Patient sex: M
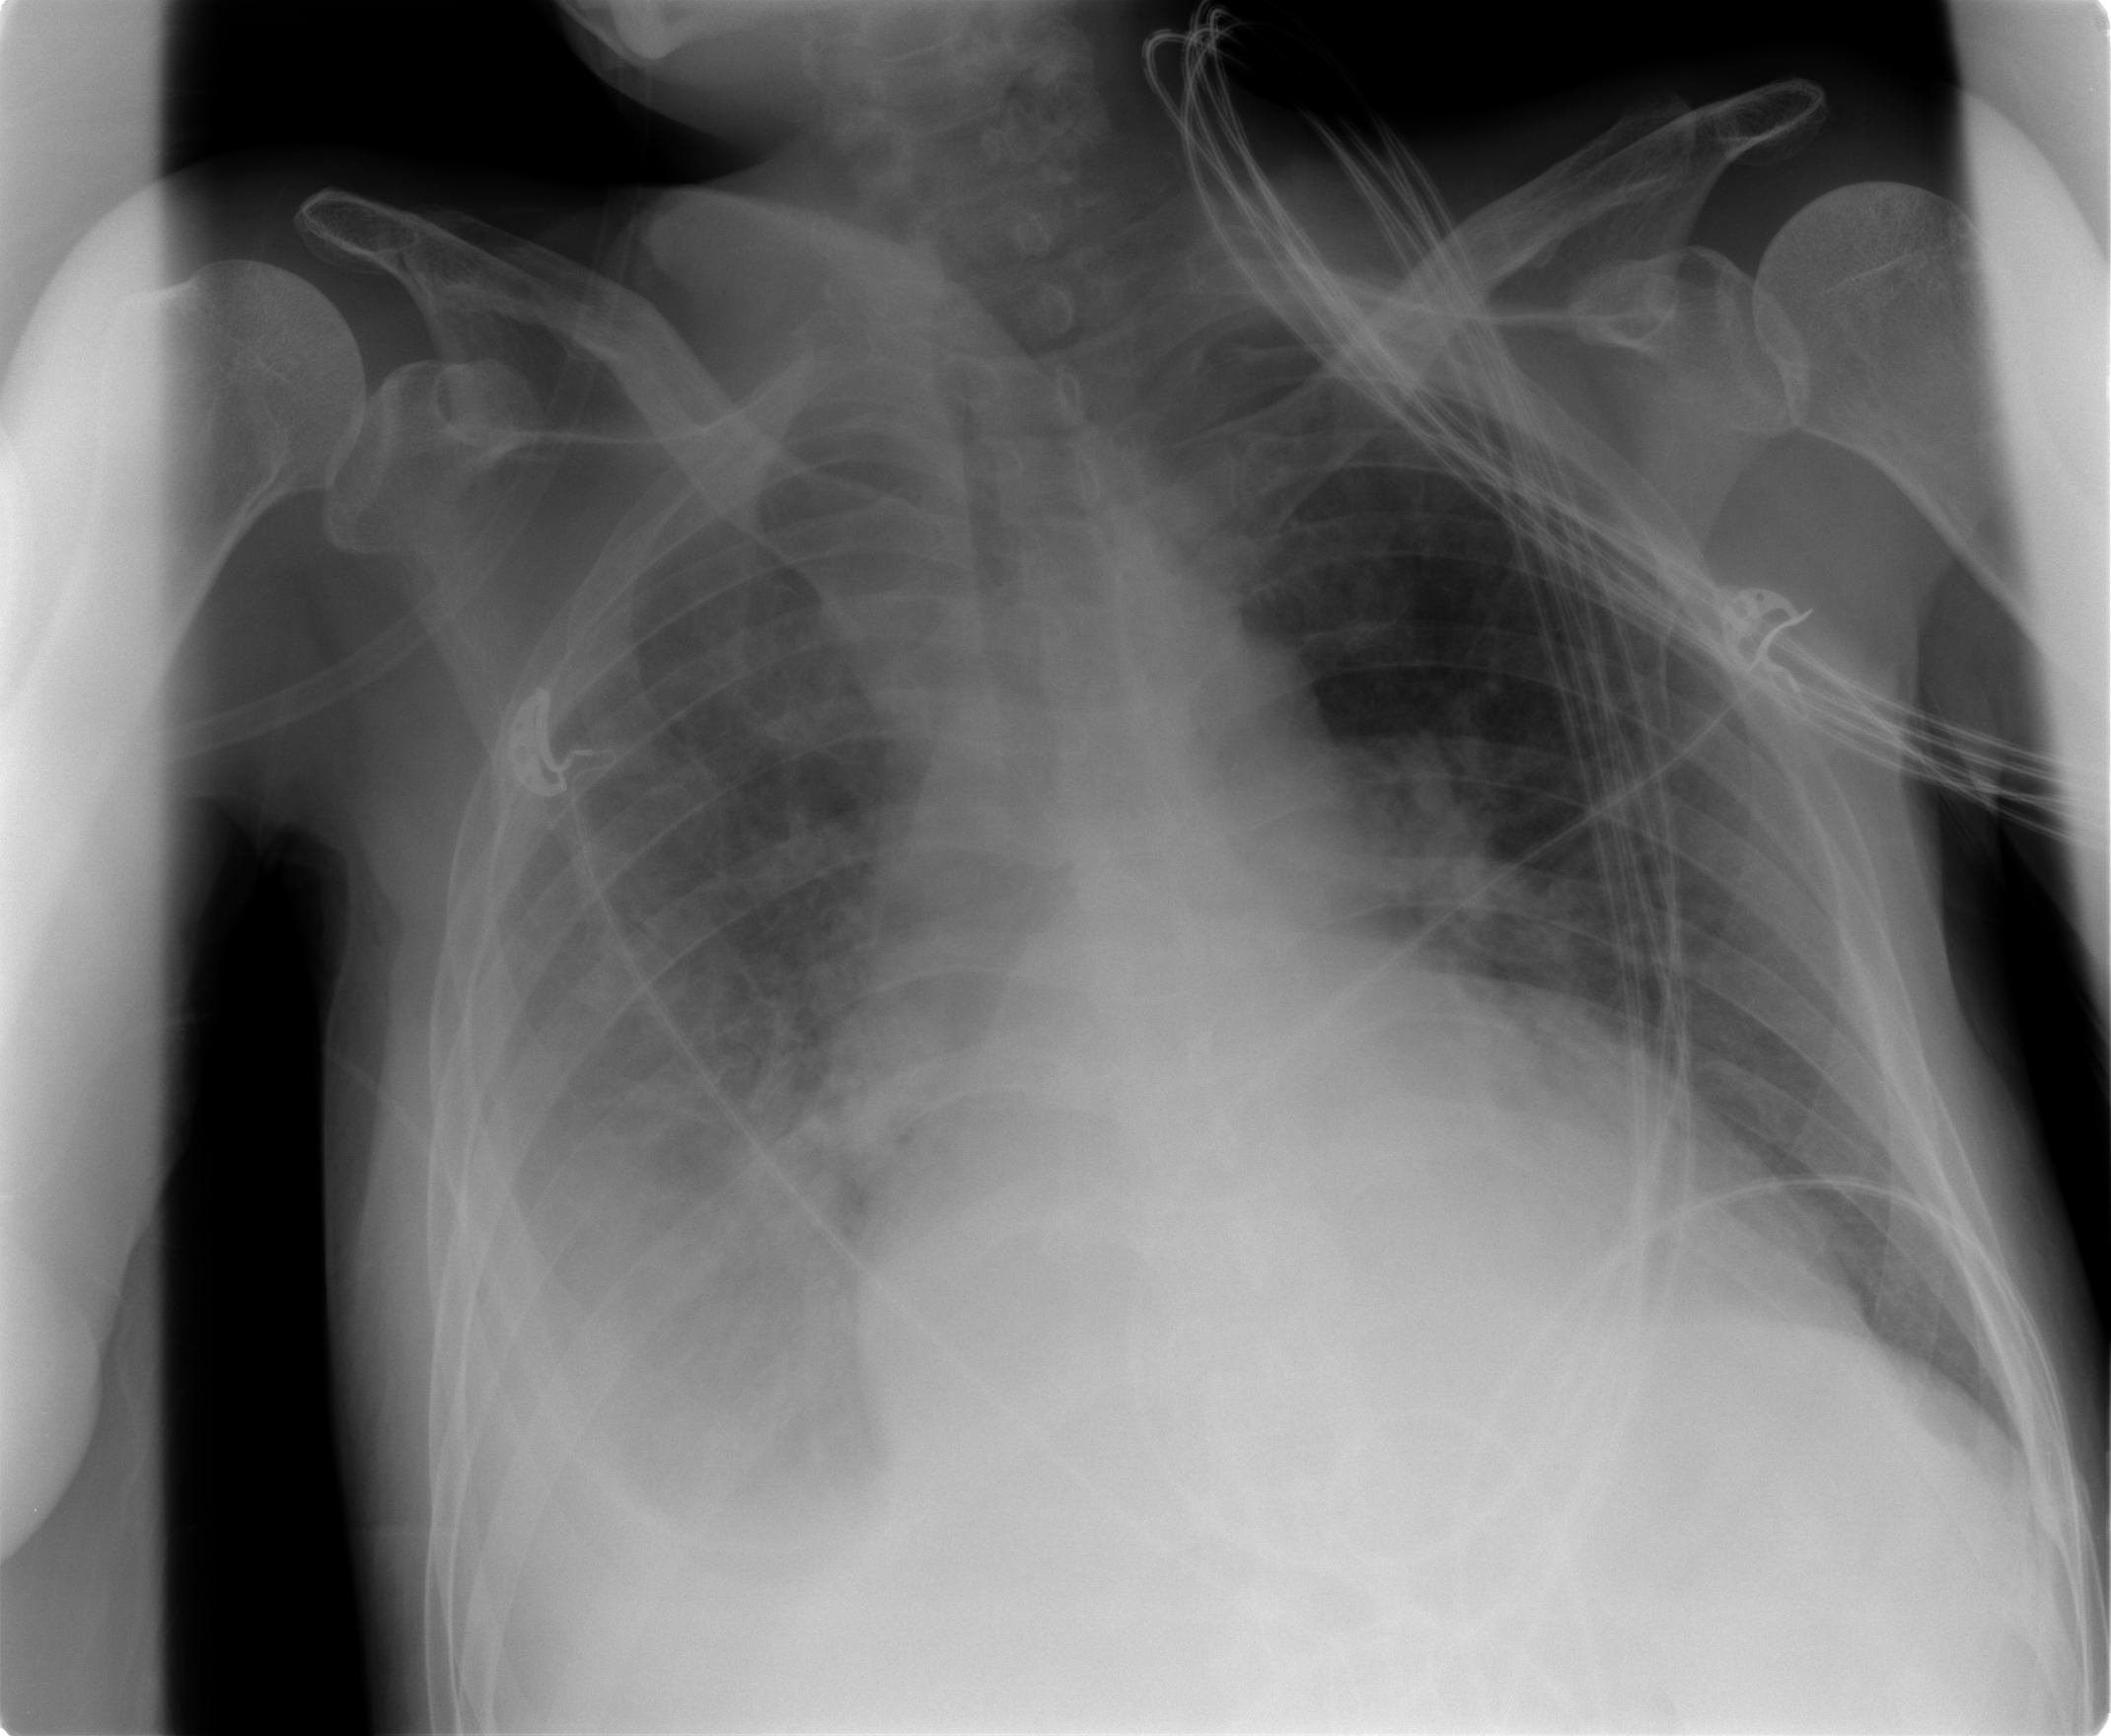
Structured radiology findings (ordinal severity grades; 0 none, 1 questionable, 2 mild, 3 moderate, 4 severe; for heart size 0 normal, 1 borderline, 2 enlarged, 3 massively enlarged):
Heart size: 3
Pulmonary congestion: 2
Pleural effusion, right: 3
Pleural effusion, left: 0
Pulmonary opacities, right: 2
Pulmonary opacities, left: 0
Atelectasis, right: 2
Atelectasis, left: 0